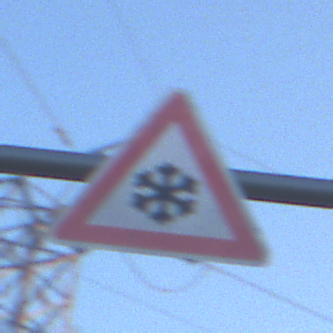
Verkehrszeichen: SchneeOderEisglaette
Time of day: Dawn
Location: Outdoor (Nature)
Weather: Clear
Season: NotSpecified
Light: Natural